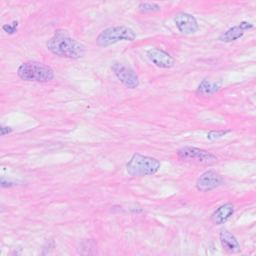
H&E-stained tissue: Breast